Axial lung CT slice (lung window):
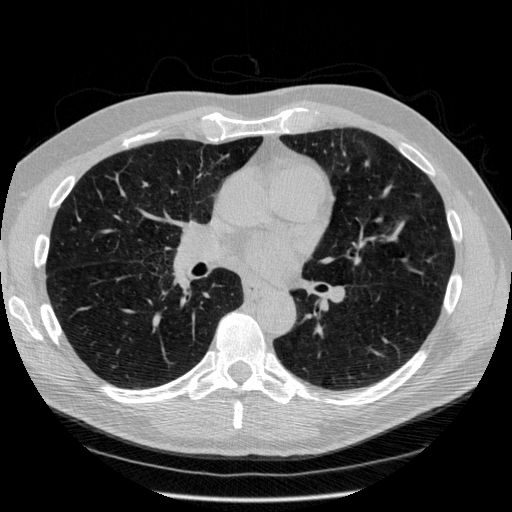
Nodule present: no